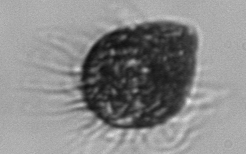
Label: Strombidium_morphotype2